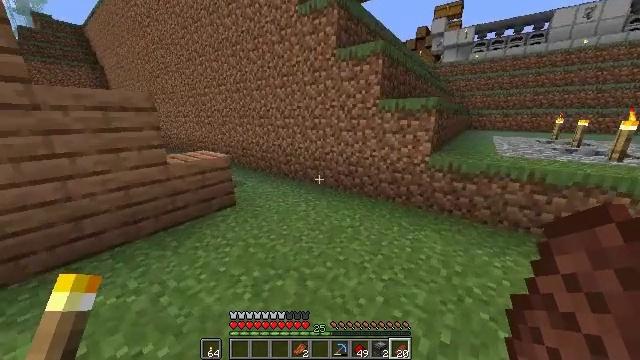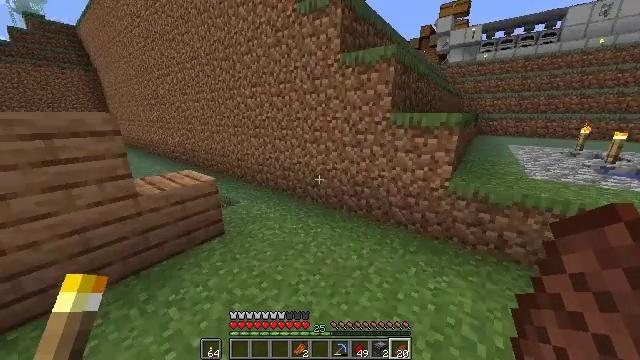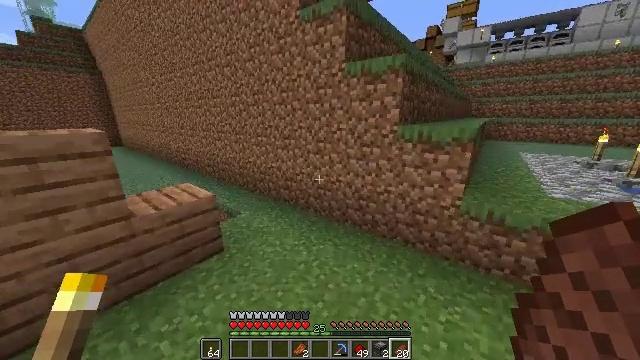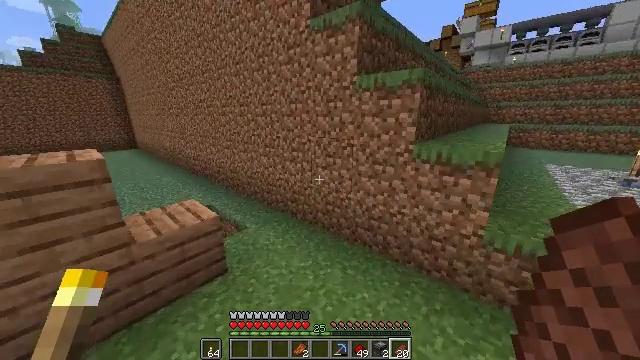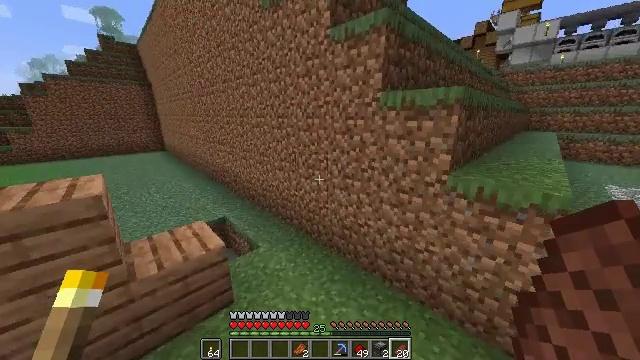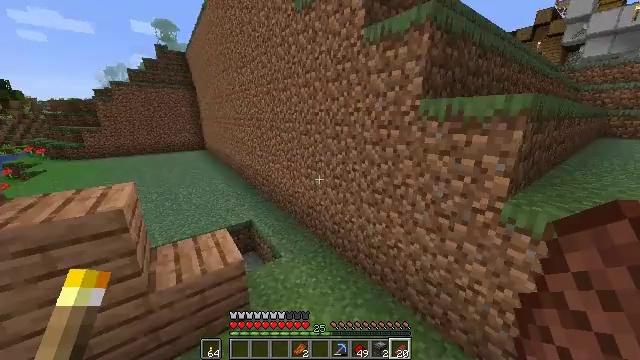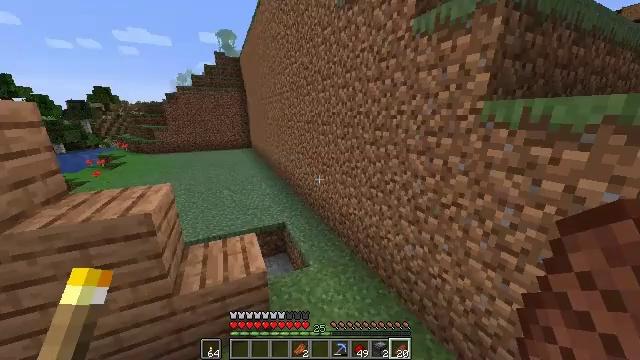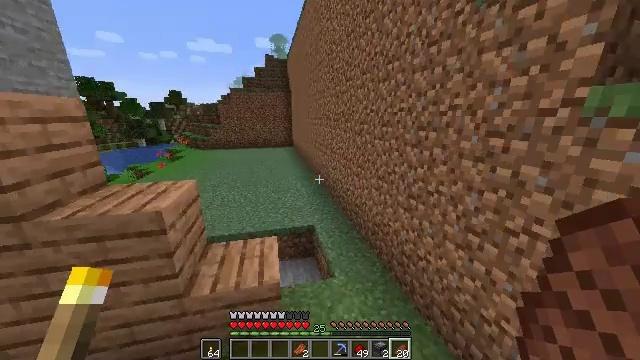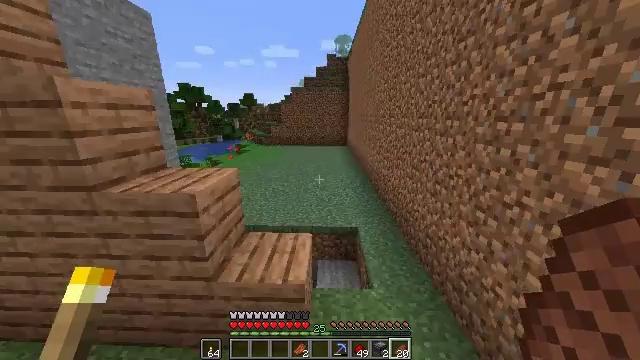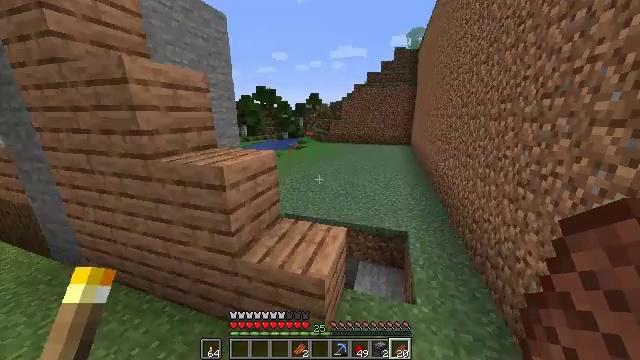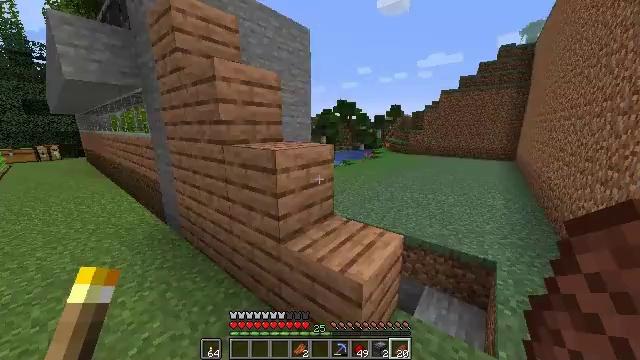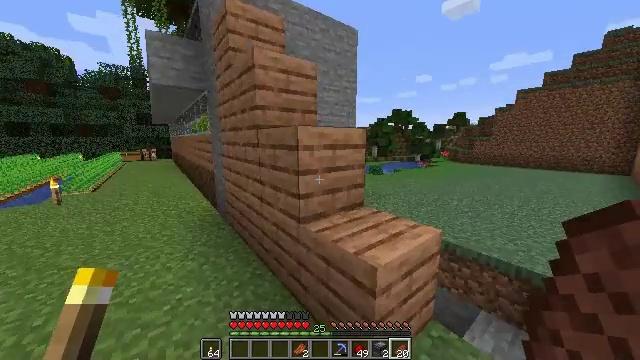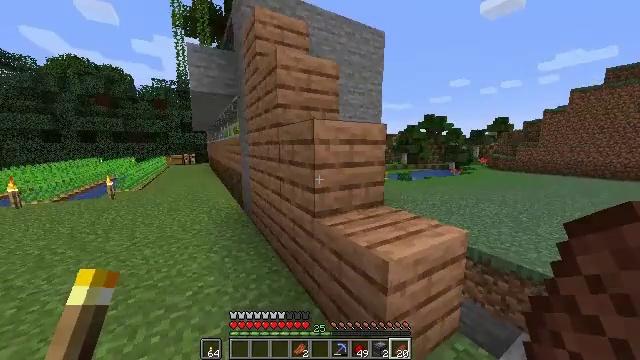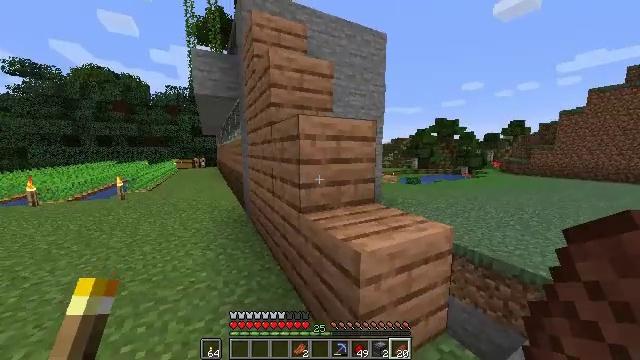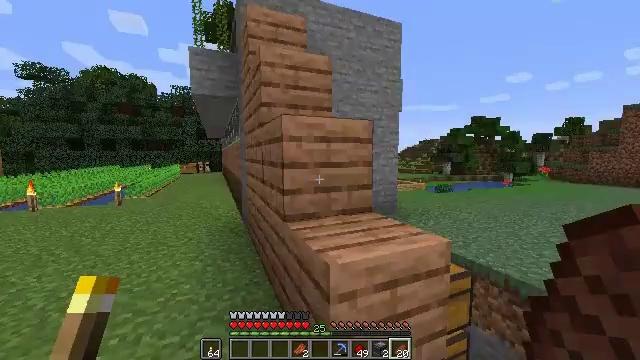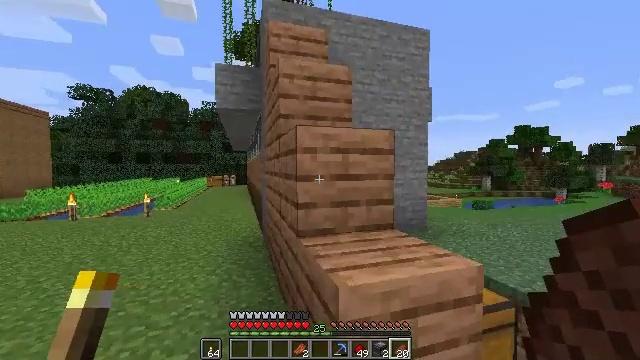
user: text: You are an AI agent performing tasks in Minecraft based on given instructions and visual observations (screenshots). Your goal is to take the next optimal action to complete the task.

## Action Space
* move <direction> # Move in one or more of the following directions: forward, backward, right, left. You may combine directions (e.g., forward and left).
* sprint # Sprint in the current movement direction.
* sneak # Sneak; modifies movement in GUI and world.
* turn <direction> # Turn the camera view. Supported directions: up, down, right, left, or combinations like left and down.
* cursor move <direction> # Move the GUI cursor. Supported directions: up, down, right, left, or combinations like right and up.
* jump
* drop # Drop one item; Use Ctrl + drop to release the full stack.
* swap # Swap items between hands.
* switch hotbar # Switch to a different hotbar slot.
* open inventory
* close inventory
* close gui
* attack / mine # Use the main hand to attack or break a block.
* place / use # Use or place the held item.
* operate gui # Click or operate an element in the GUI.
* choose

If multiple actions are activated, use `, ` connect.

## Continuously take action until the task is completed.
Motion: motion action
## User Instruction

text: Interact with the crafting table and craft a black carpet.
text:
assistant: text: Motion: move forward, sprint, jump
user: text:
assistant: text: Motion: move forward, sprint, turn left, jump
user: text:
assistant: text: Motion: move forward, sprint, turn left, jump
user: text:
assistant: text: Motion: move forward, sprint, turn left, jump
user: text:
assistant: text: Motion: move forward, turn left, jump
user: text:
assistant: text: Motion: move forward, turn left, jump
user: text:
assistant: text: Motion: move forward, turn left, jump
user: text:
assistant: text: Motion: move forward, turn left, jump
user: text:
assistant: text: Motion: move forward and move right, turn left
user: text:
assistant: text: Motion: move forward and move right, turn left and up
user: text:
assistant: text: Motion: move forward and move right, turn left and up
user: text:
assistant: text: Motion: turn left and up
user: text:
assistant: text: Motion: turn left and up
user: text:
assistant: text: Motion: turn left and up
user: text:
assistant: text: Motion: move forward, turn left and up
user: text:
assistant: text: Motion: move forward, turn left and up
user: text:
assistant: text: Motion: move forward
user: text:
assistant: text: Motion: move forward
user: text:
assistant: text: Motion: move forward
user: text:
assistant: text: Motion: move forward, turn left, jump
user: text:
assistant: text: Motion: move forward, turn left, jump
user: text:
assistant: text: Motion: move forward, turn left, jump
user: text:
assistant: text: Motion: move forward, jump
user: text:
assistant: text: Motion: move forward, jump
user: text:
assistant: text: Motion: move forward, jump
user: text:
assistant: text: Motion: move forward, jump
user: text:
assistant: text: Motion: move forward, jump
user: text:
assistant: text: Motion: move forward, sprint, jump
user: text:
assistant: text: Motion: move forward, sprint, jump
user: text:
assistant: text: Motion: move forward, sprint, jump